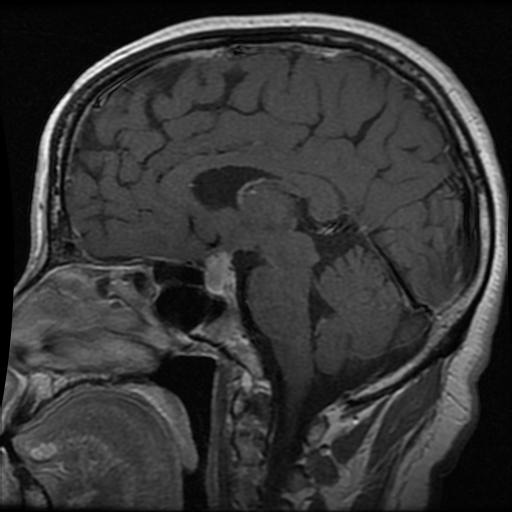
Label: pituitary